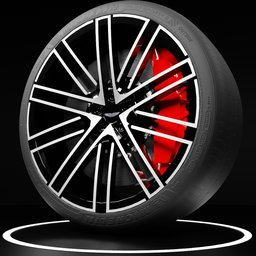
Label: mechanical